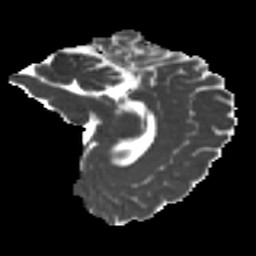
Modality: MD
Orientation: sagittal
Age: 23
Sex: female
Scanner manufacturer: ge
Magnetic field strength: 3 T
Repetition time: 7.8 s
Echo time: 0.0609 s